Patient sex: M
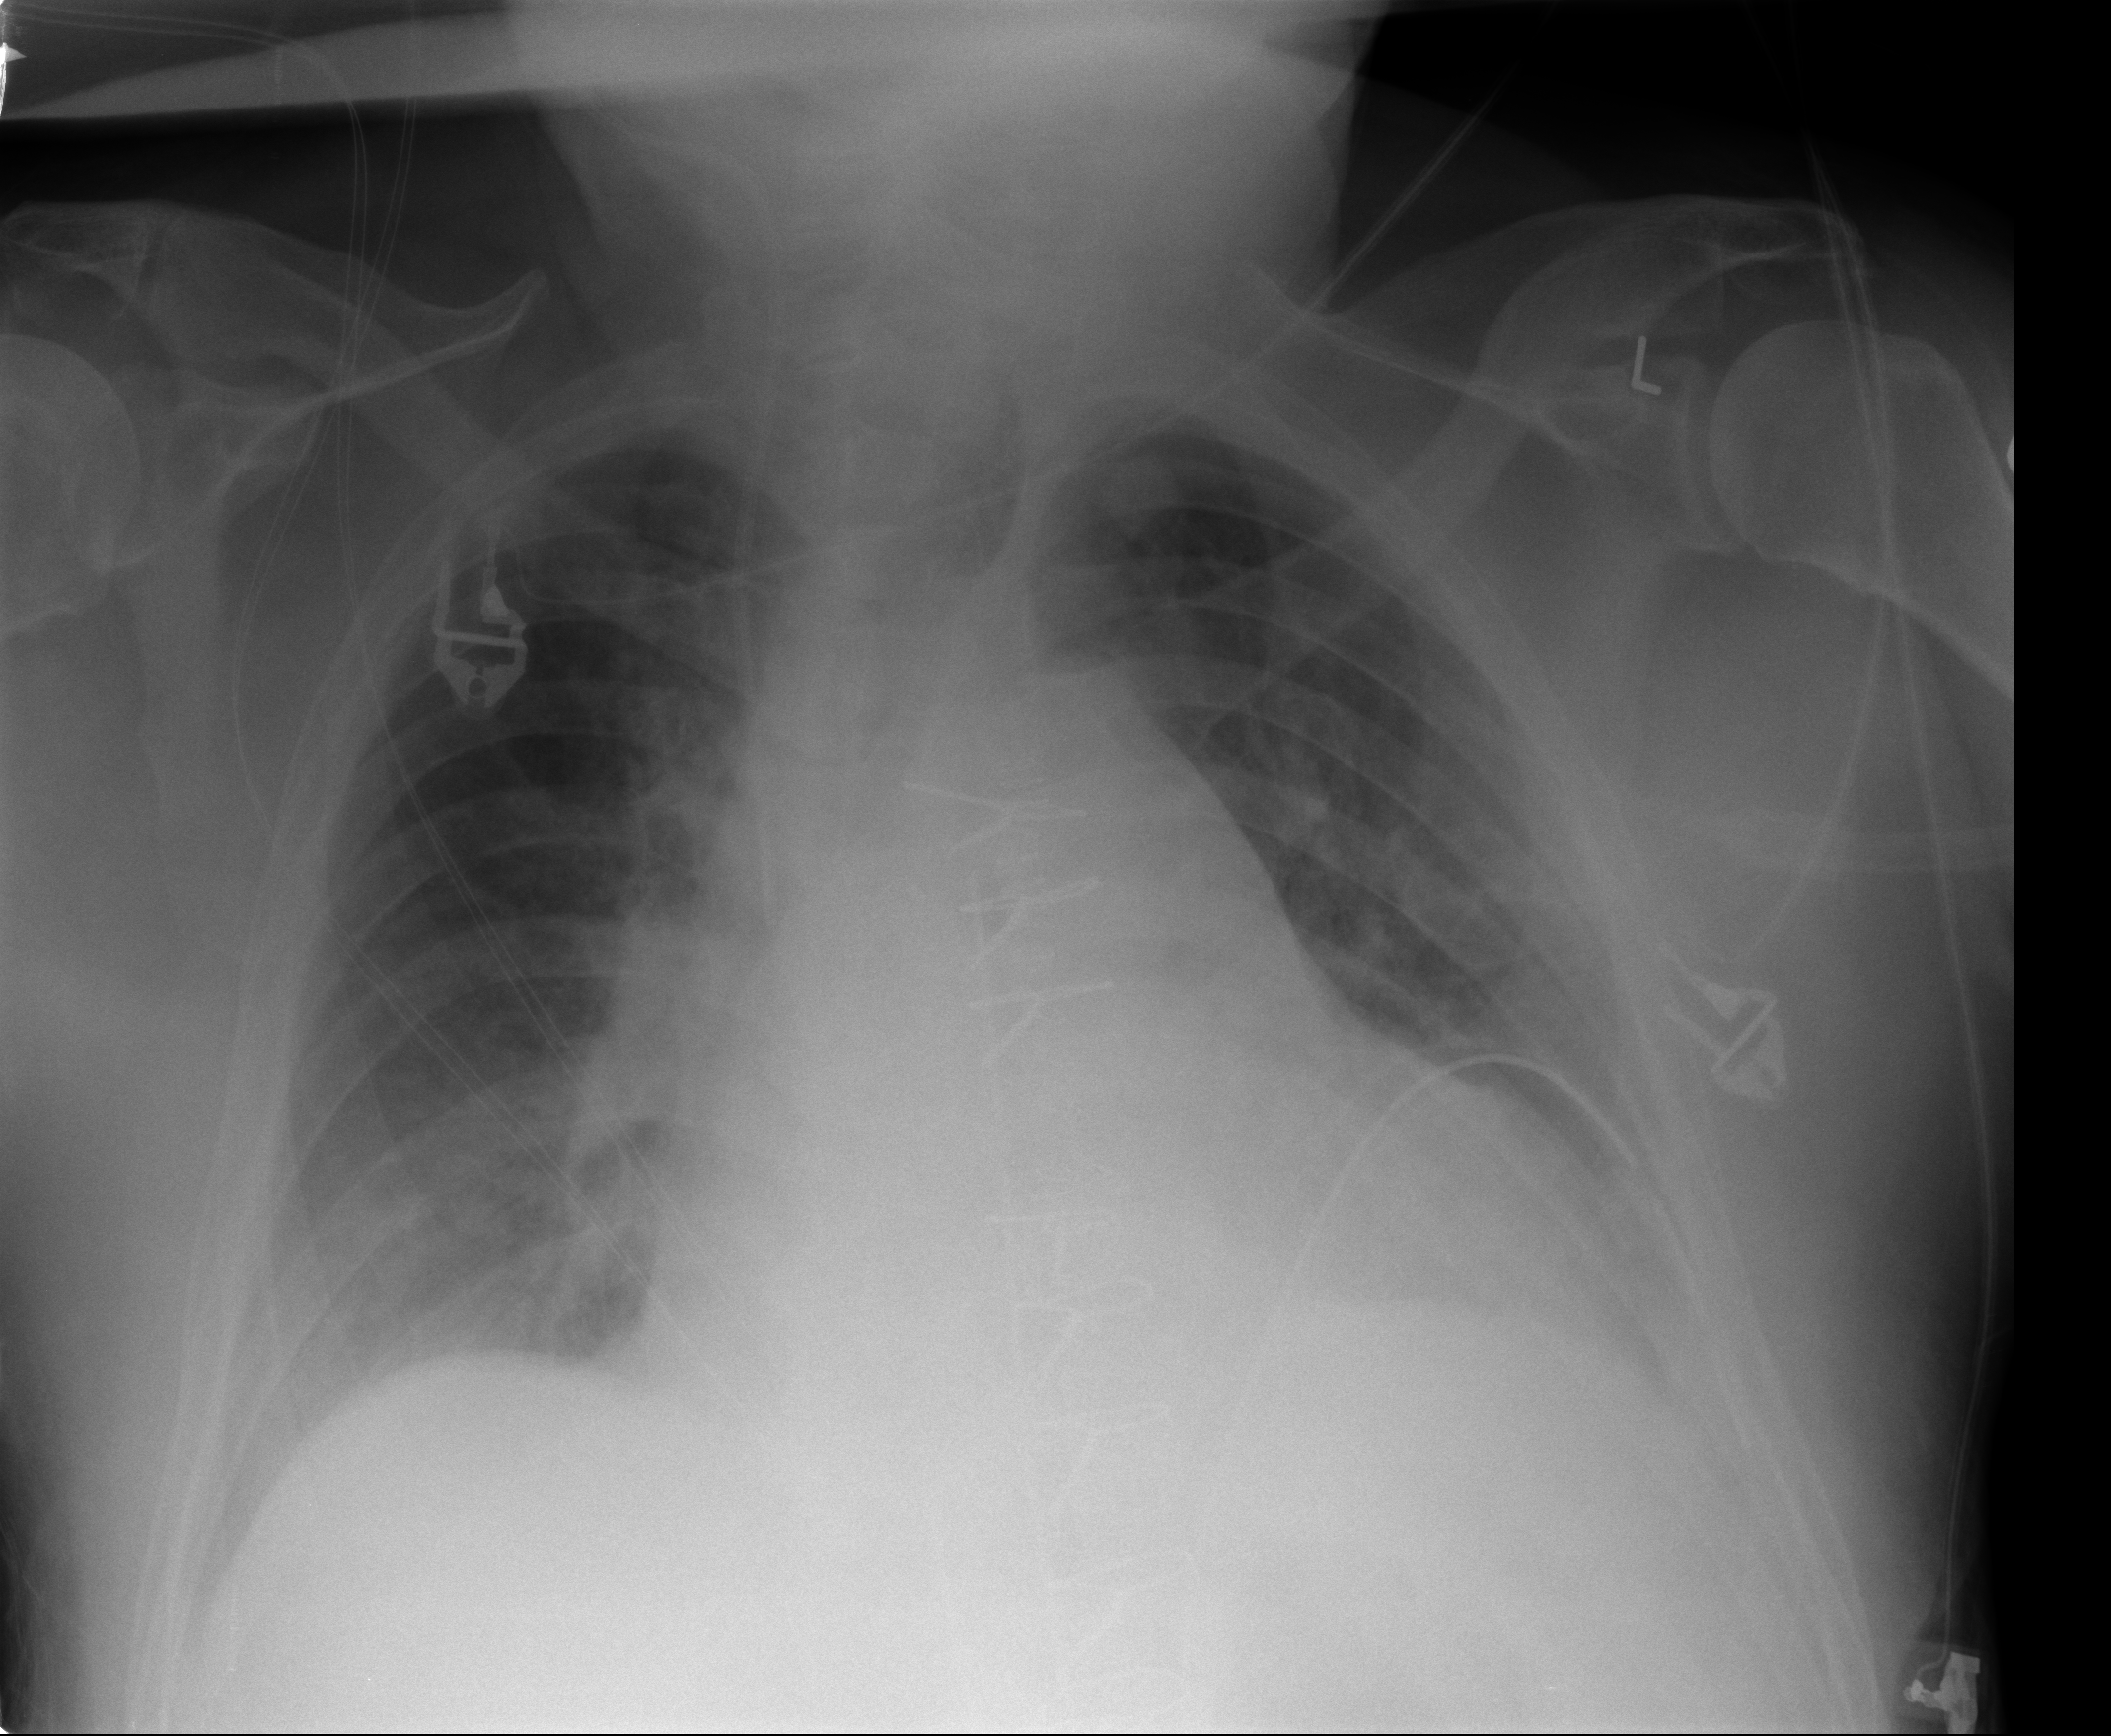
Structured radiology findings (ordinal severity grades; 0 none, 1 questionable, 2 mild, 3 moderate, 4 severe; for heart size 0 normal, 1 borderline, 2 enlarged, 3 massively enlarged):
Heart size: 2
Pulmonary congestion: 2
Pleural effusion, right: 0
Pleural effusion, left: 0
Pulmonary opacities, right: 2
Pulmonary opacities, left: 1
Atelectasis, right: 1
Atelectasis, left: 1